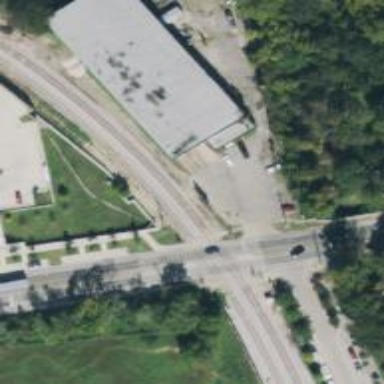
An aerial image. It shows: Railway crossing.